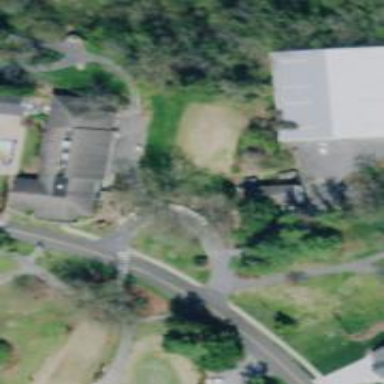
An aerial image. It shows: Driveway that serves as golf cart path.